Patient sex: M
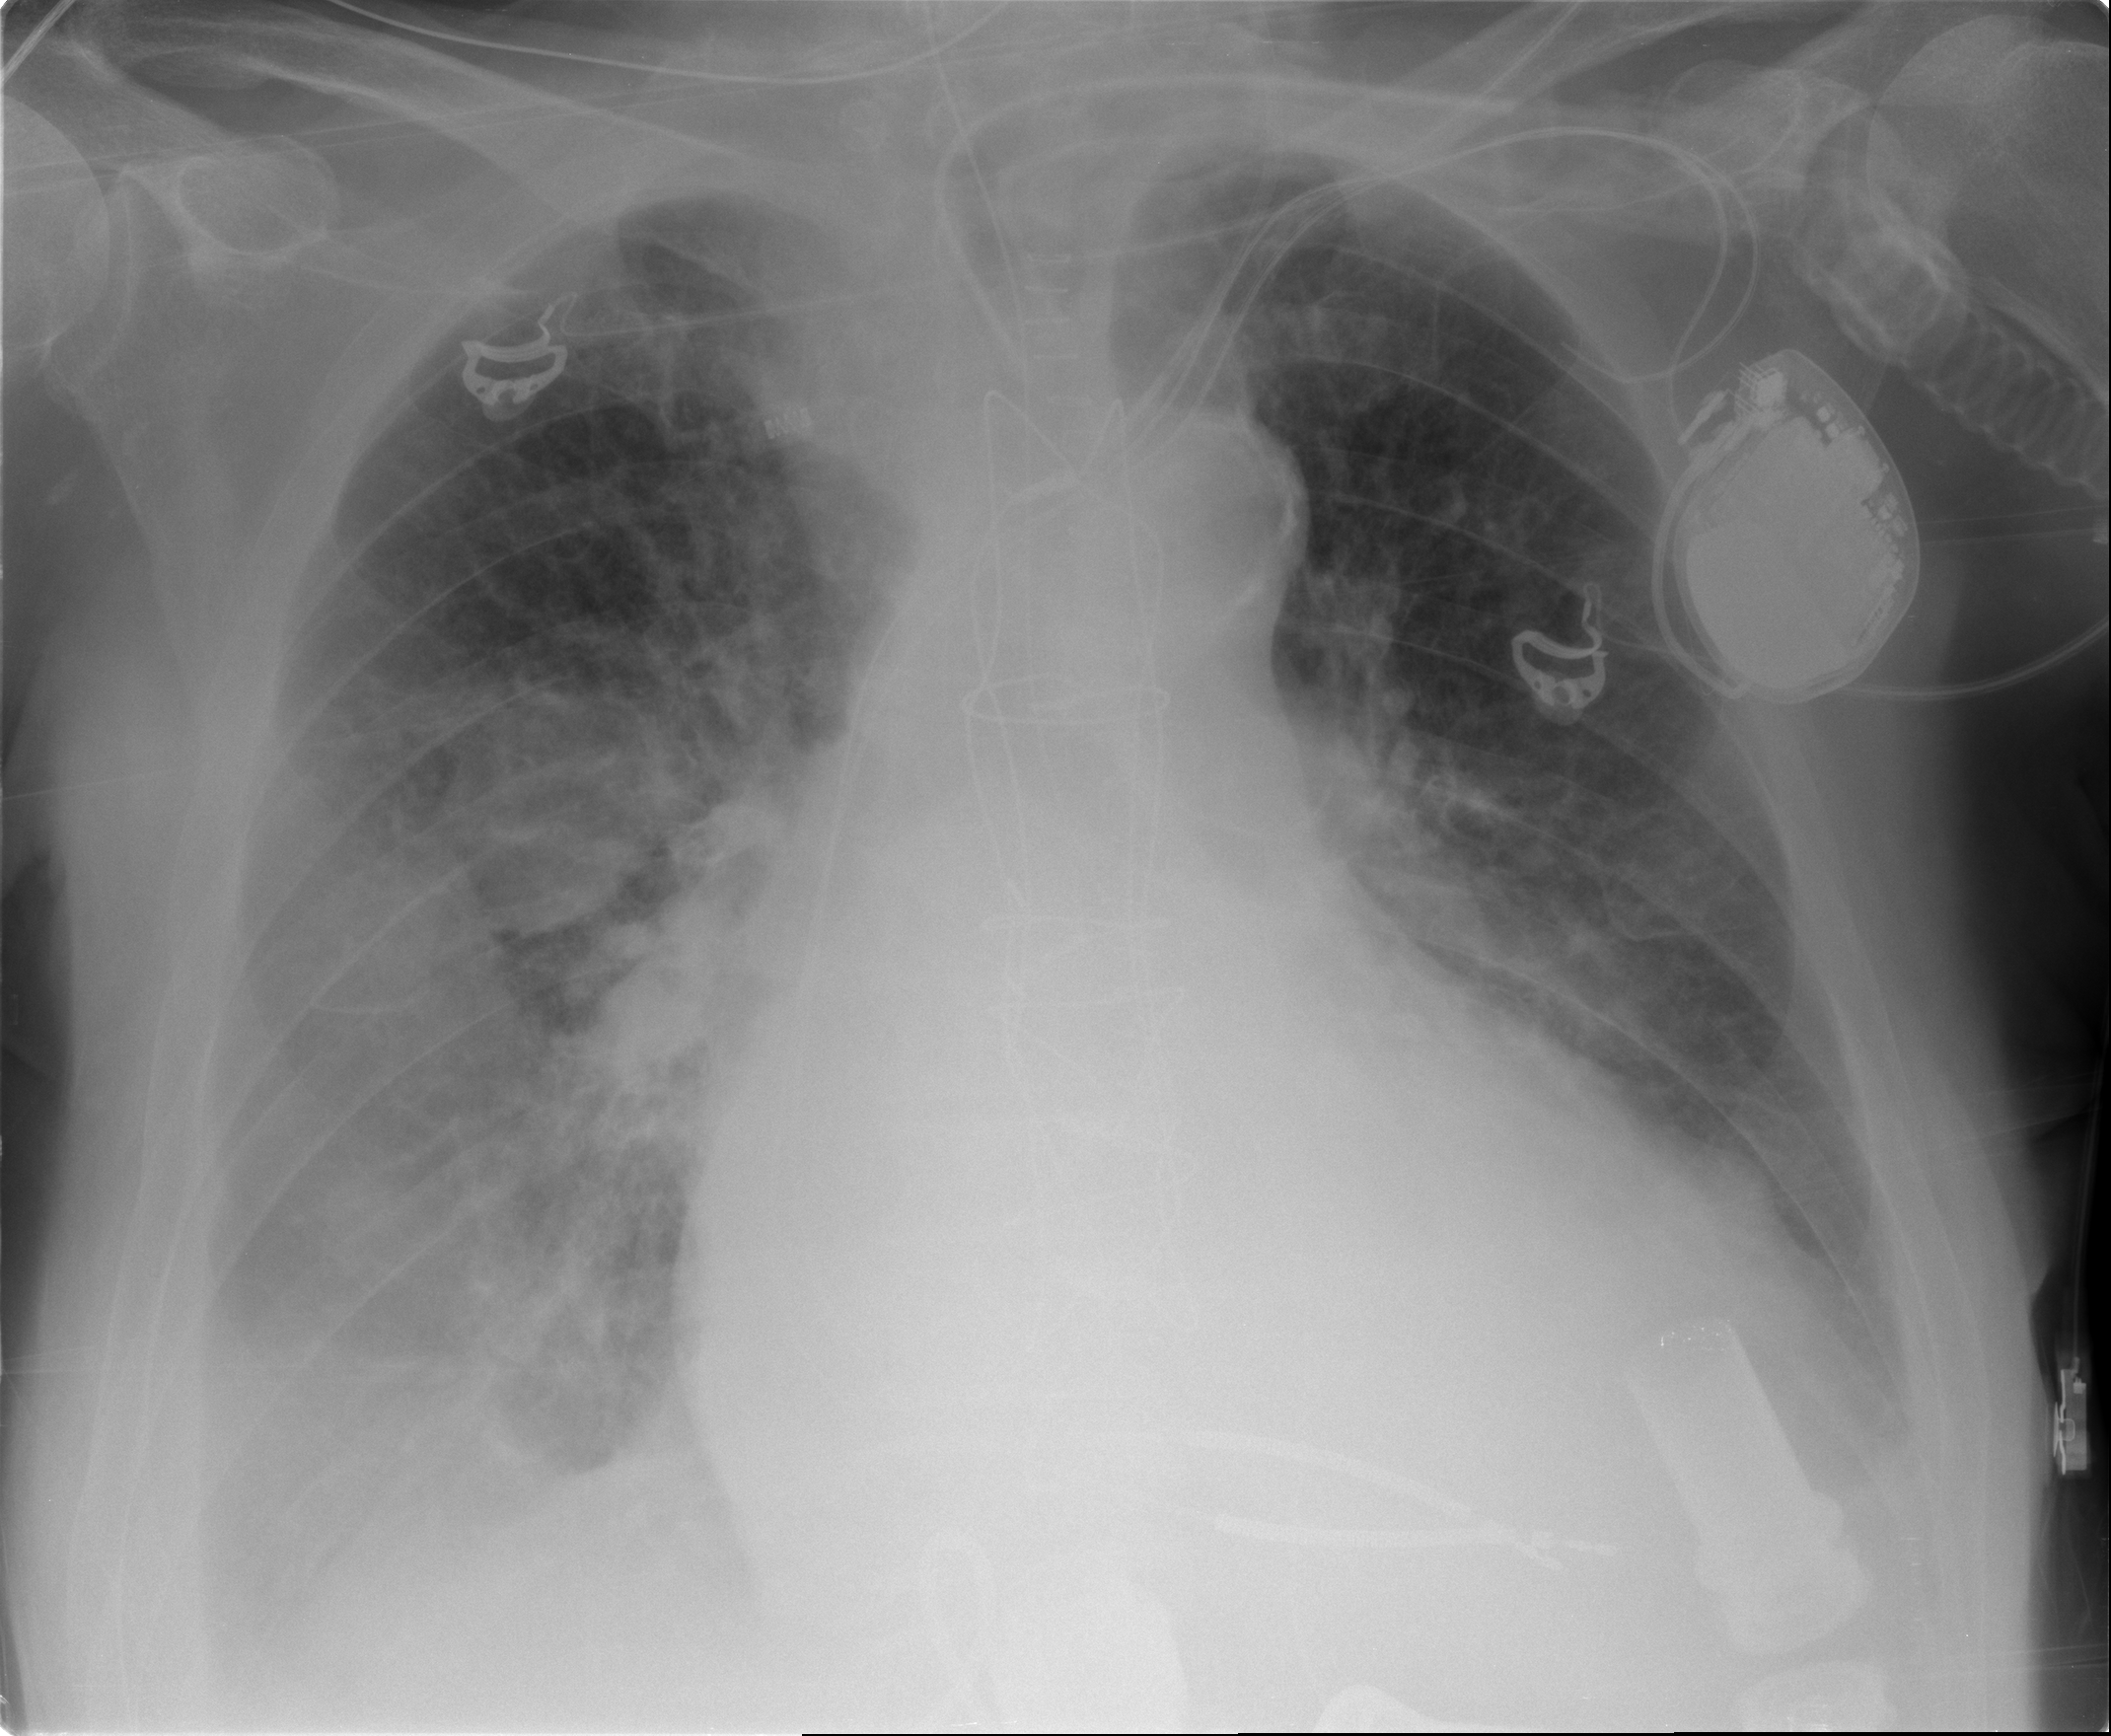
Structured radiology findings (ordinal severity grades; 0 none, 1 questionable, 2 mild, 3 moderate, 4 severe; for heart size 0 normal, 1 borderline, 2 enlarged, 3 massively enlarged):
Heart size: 3
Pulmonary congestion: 2
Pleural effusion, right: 2
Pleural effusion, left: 2
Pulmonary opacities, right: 2
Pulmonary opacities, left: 0
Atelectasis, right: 2
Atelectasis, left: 2